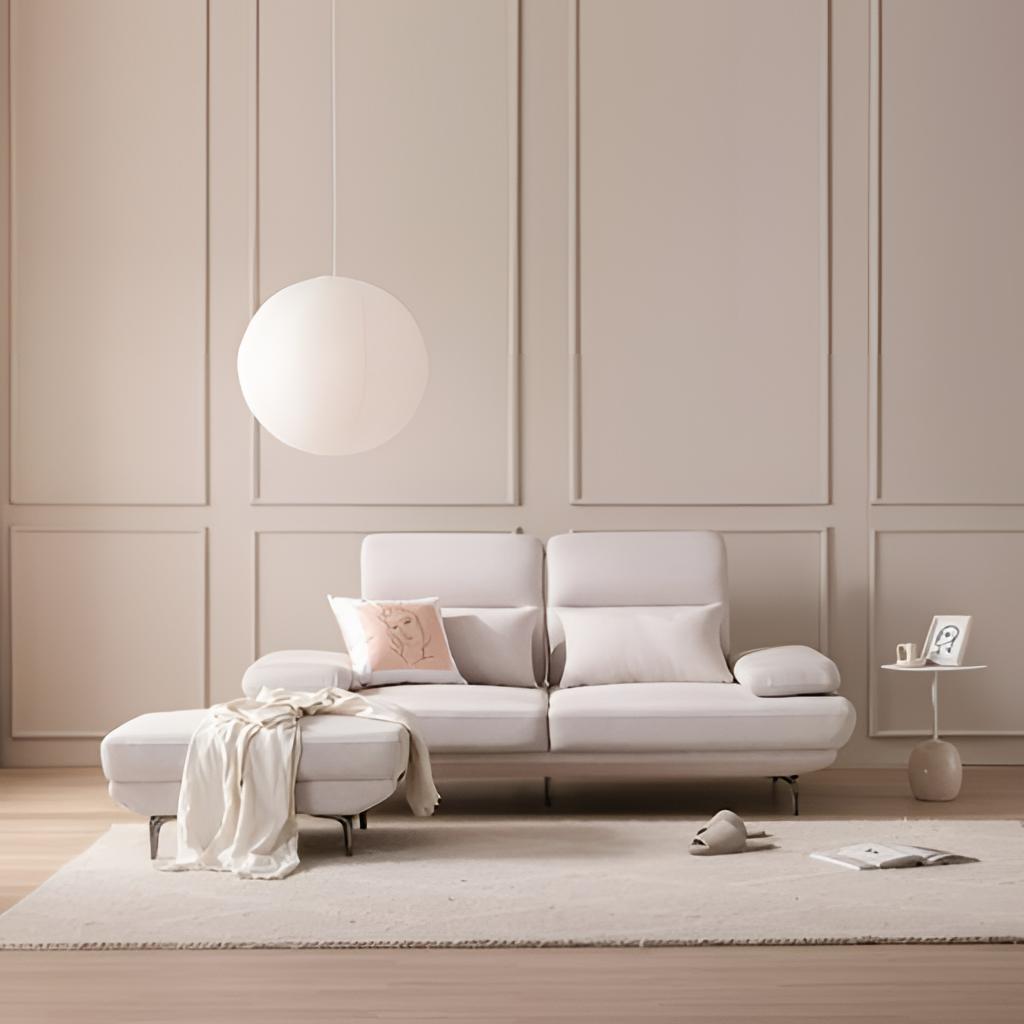
beige fabric sectional sofa, living room, minimalist, beige paint wallpaper, with solid pattern, wood flooring, with plank pattern